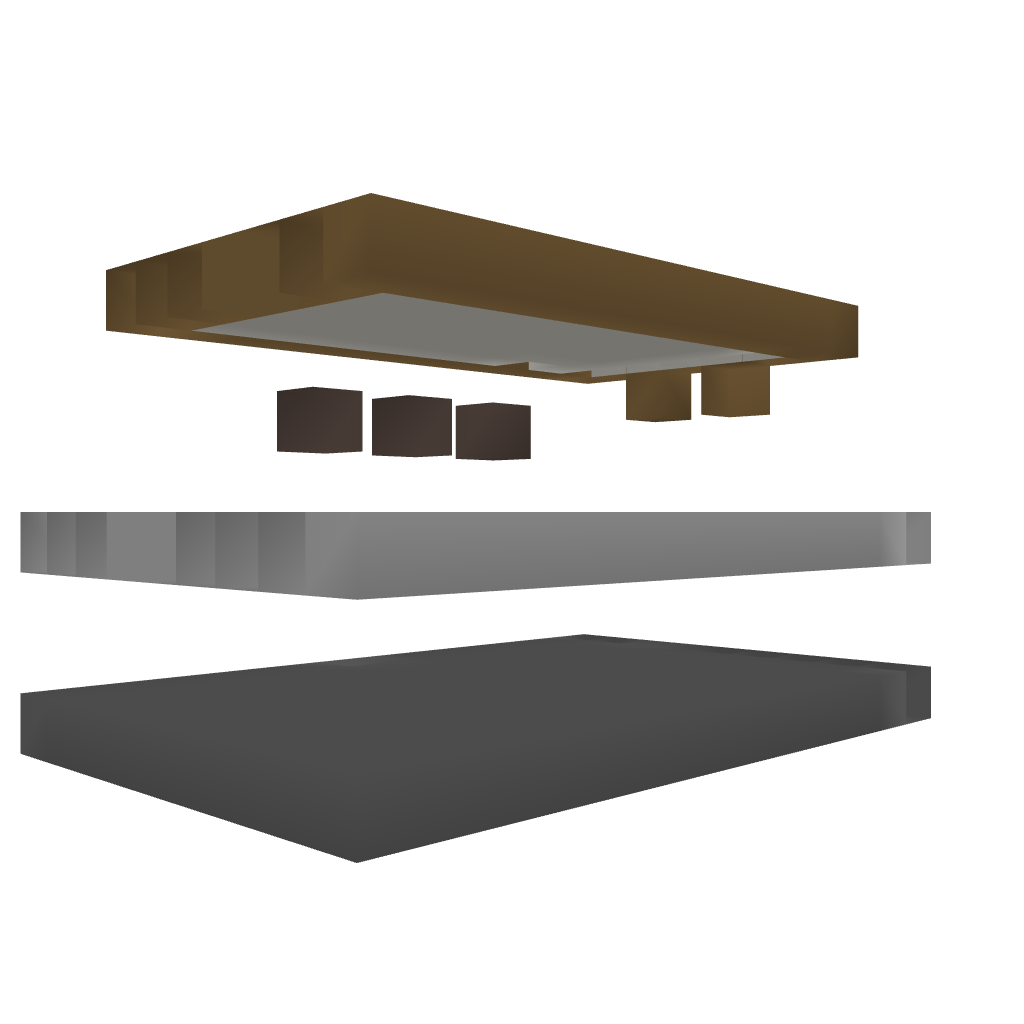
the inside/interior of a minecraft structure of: Library